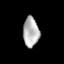
Tissue: lung
Cell type: Endothelial cells
Senescence score: 0.5693
Nuclear area (px): 463
Mean DAPI intensity: 180.724